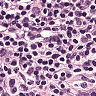
Metastatic tissue present: yes